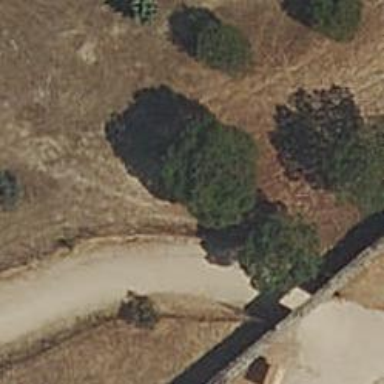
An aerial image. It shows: Entrance with barrier.